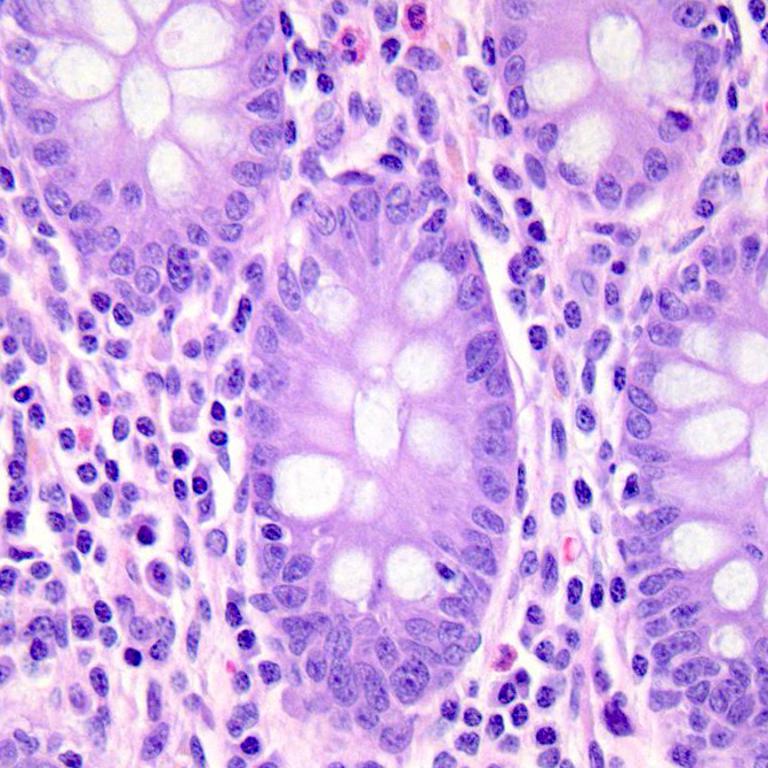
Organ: colon
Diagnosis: benign